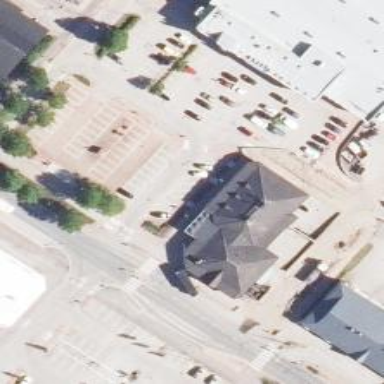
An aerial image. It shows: Post office.